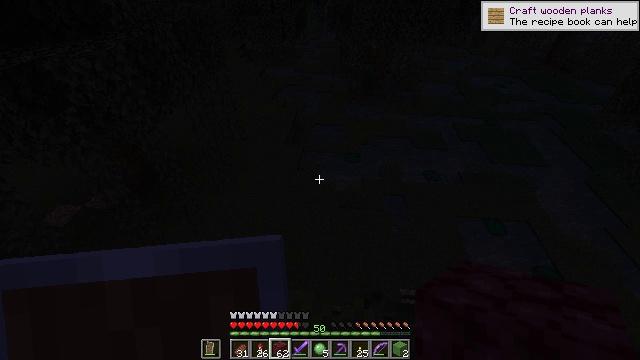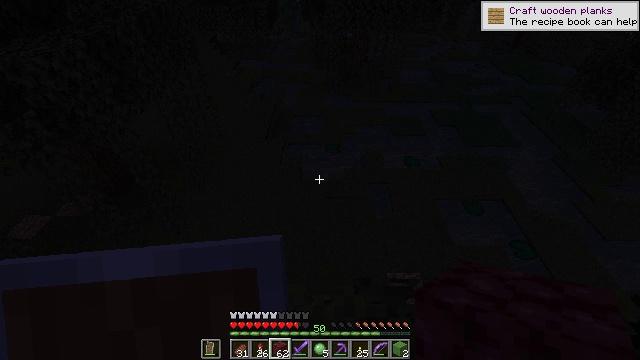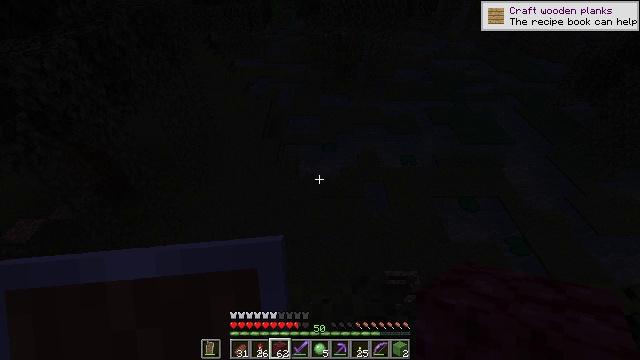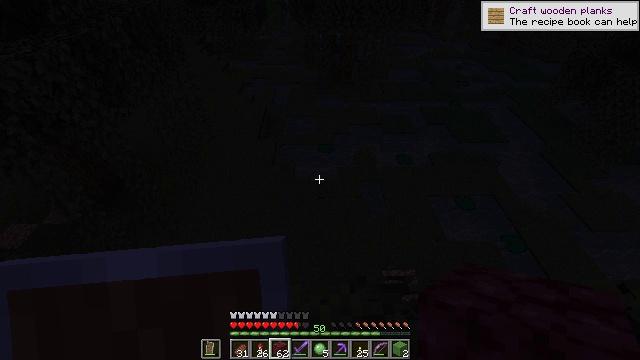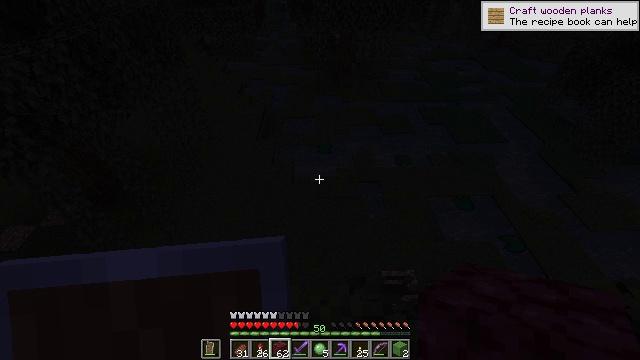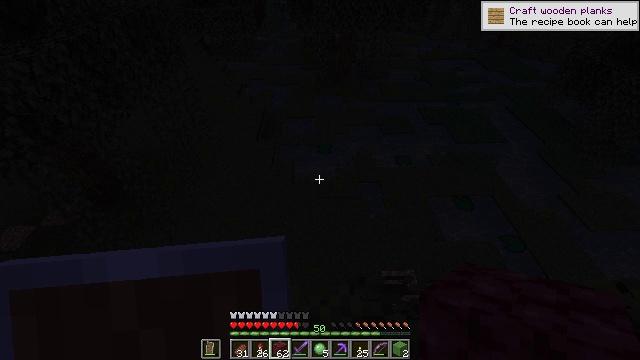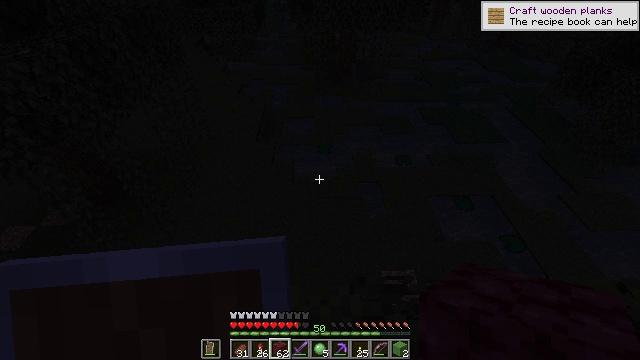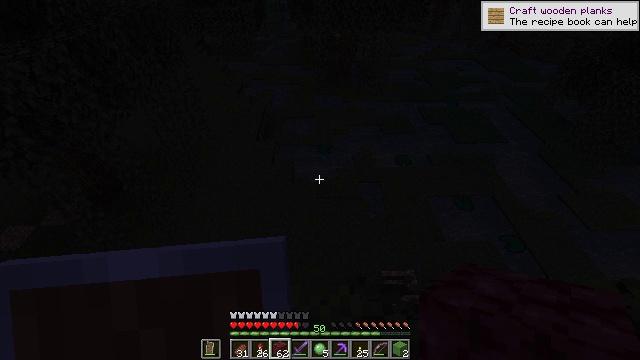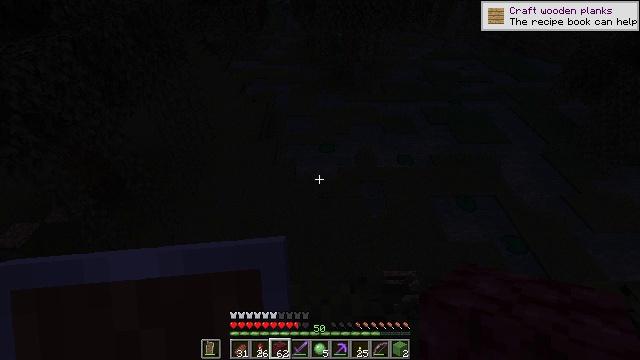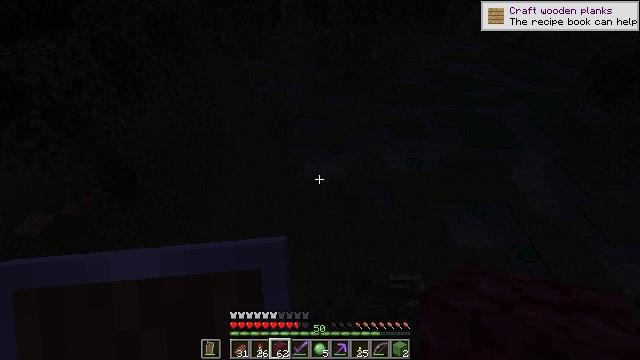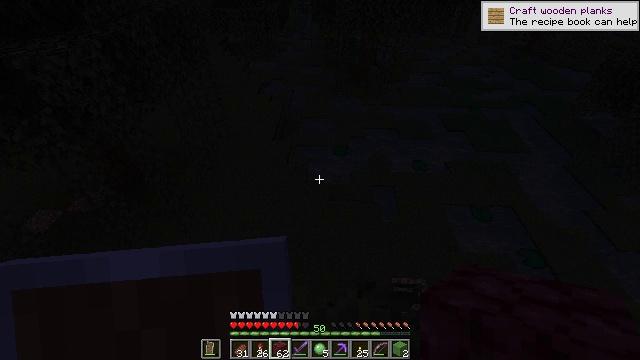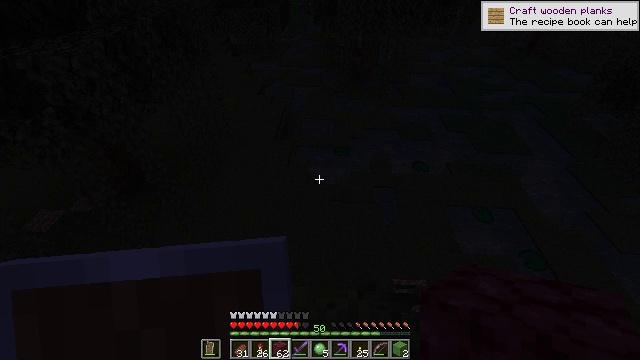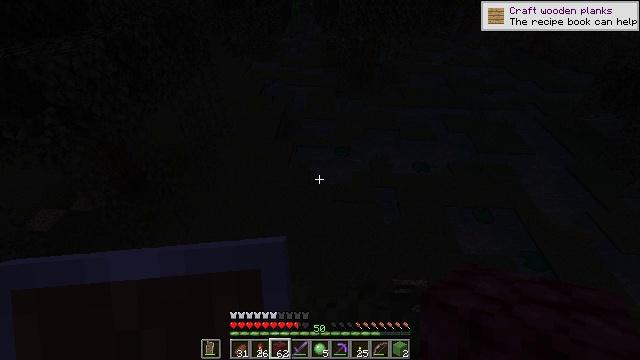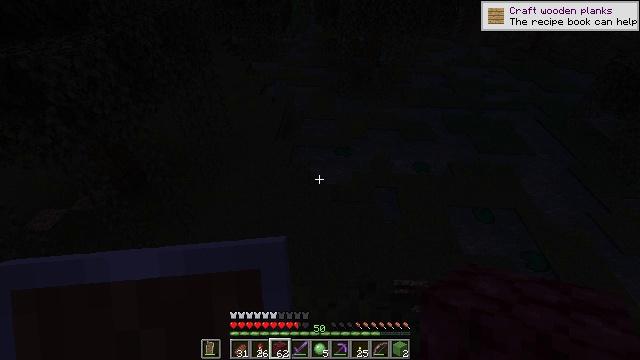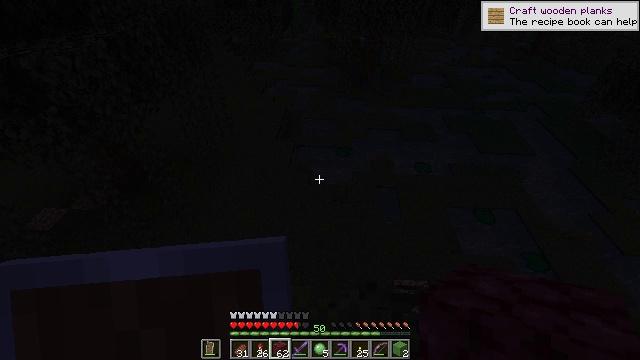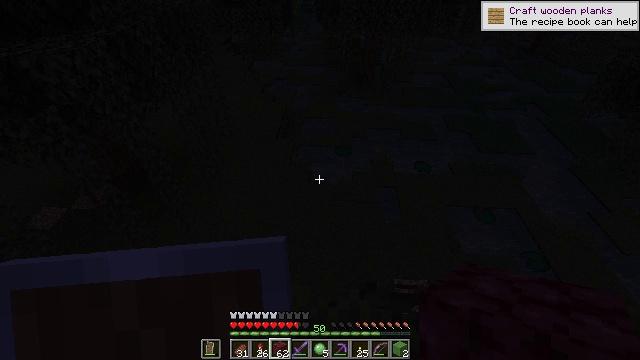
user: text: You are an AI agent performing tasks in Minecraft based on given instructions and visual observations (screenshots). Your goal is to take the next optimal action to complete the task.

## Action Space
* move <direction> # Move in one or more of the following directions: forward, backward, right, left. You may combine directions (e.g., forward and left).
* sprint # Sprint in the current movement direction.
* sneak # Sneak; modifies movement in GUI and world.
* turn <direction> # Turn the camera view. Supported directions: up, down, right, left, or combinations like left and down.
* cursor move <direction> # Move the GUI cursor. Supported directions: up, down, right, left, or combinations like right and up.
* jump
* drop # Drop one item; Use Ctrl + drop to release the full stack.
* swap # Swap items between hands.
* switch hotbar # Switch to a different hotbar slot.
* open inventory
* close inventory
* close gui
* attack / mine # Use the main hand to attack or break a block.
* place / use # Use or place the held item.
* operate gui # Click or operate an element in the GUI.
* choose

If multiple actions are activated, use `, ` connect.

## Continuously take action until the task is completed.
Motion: motion action
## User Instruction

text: Hunt a slime.
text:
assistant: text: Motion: turn right and down
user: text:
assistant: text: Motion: turn right
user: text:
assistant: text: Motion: turn right
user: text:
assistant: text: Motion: no_op
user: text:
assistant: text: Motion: no_op
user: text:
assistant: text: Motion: no_op
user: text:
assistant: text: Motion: no_op
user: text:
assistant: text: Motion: no_op
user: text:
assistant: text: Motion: turn left
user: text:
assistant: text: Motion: turn left
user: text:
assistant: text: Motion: no_op
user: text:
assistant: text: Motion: no_op
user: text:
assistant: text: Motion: no_op
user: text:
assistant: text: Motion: no_op
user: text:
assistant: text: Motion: no_op
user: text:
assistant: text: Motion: no_op
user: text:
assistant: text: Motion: no_op
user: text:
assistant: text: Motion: no_op
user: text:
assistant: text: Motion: no_op
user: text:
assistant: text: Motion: no_op
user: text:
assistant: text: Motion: no_op
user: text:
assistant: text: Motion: no_op
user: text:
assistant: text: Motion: no_op
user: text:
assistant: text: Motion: no_op
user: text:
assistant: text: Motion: no_op
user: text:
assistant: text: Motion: no_op
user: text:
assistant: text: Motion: no_op
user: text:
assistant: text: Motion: no_op
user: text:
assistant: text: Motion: no_op
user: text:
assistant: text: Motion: turn right and down